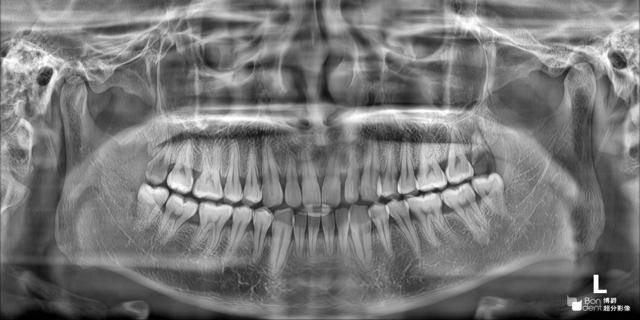
adult